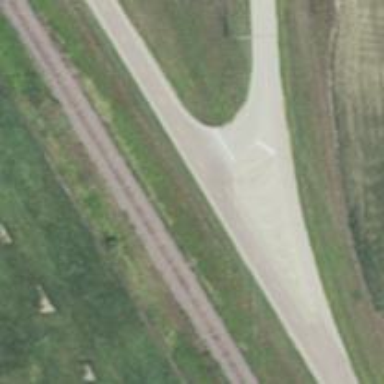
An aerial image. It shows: Secondary road.